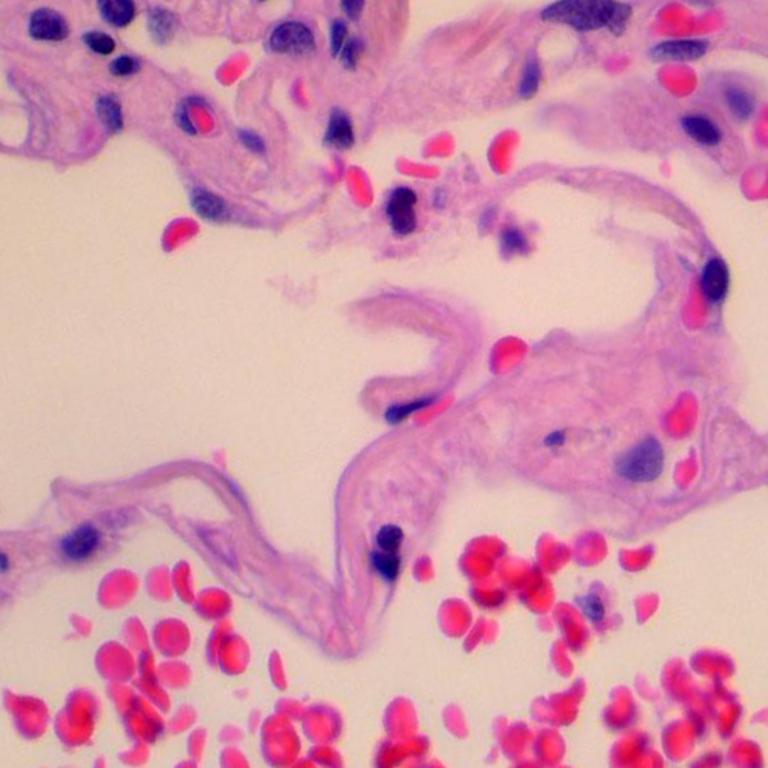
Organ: lung
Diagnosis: benign